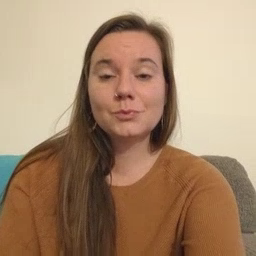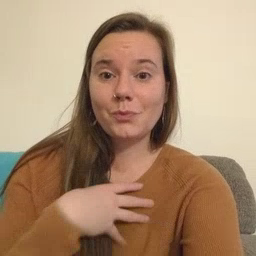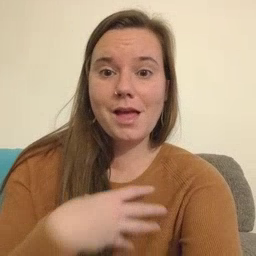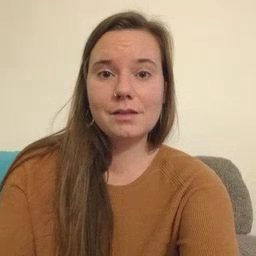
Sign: white